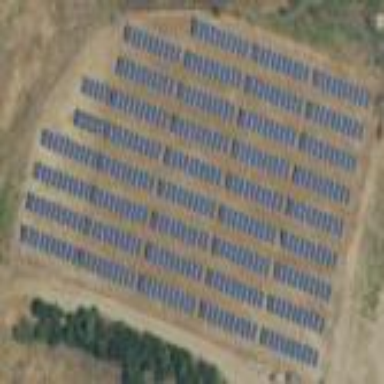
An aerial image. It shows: Solar photovoltaic panel generator.